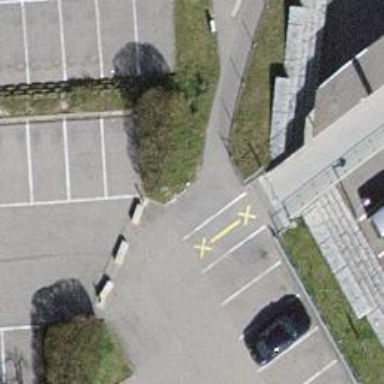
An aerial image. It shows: Block barrier.